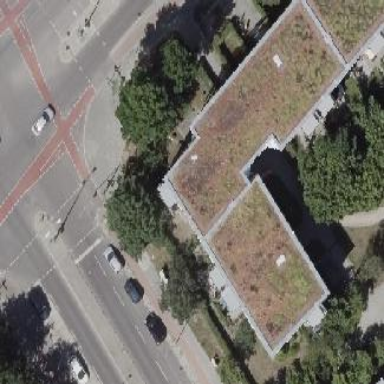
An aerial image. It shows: The image shows part of apartment building.